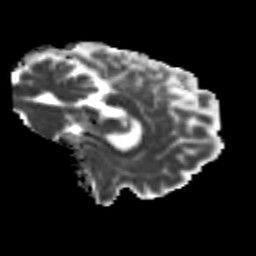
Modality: MD
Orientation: sagittal
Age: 24
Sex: male
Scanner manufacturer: siemens
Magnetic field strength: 3 T
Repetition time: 3.5 s
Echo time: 0.104 s